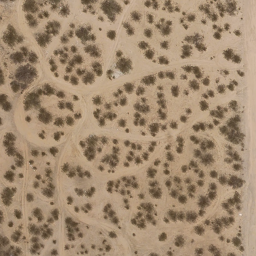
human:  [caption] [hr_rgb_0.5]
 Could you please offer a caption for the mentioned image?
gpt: This is a chaparral .

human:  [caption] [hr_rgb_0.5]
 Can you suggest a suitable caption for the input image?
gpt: There are some grey plants scattered on the ground .

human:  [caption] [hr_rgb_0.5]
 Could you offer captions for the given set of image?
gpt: Lots of plants scattered on the ground. .

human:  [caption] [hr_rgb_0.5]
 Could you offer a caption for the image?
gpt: Lots of plants scattered in the loess ground. .

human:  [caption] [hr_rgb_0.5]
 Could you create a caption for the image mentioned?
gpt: Some grey plants are scattered in the loess ground .